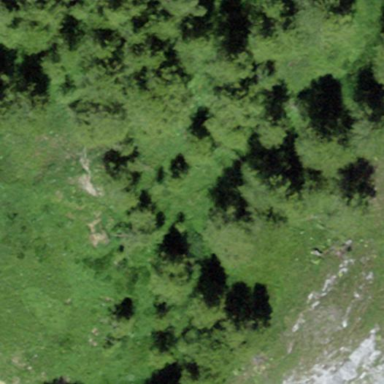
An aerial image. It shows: Forest area.